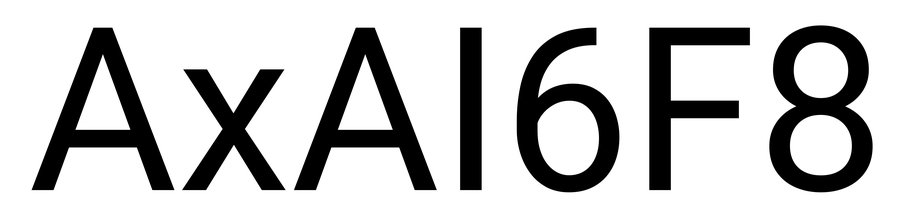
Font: Roboto_Regular